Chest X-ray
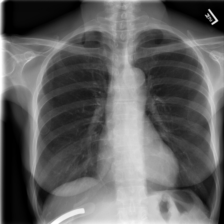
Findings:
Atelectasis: negative
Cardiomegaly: negative
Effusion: negative
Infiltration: negative
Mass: negative
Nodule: negative
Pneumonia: negative
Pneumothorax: negative
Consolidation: negative
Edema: negative
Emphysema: negative
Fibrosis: negative
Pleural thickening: negative
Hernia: negative